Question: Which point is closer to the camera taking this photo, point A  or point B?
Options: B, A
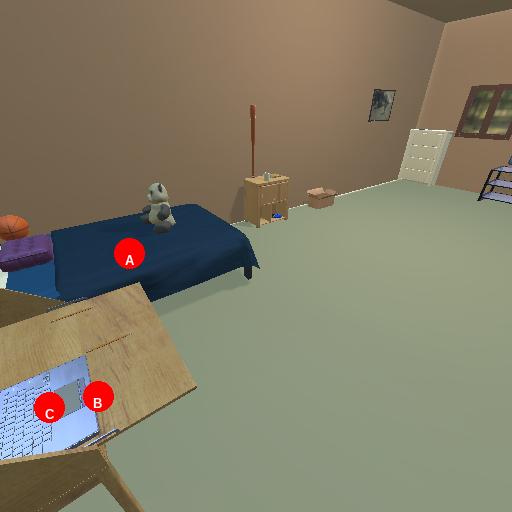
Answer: B